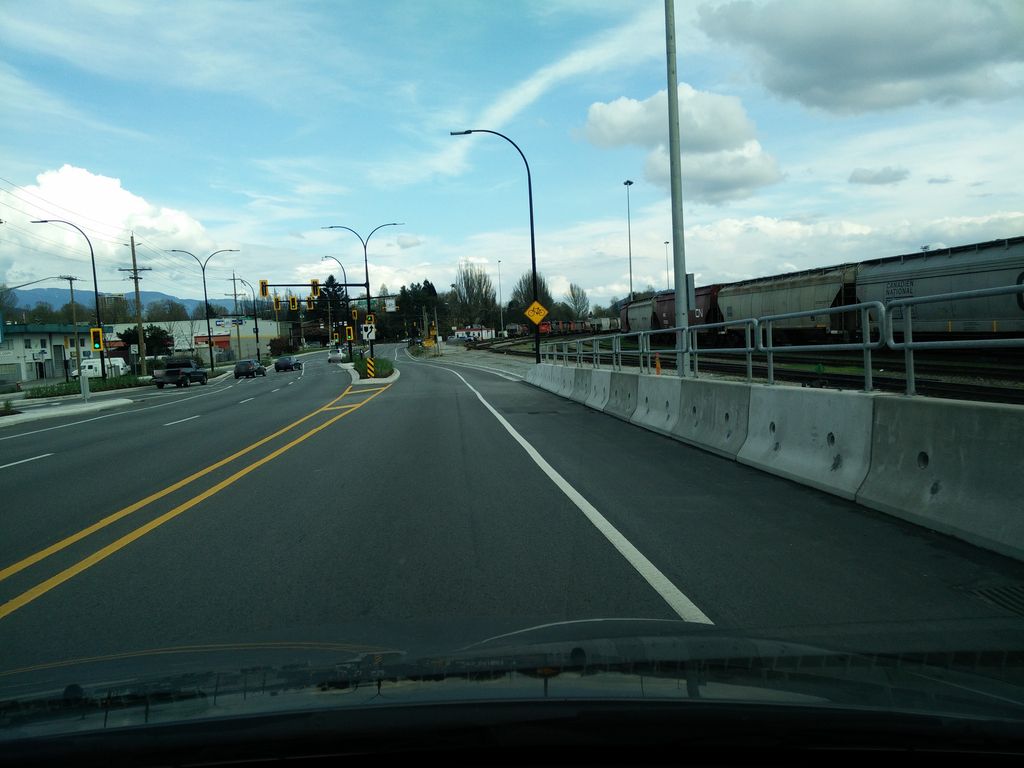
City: vancouver